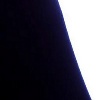
Label: space